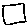
Label: square